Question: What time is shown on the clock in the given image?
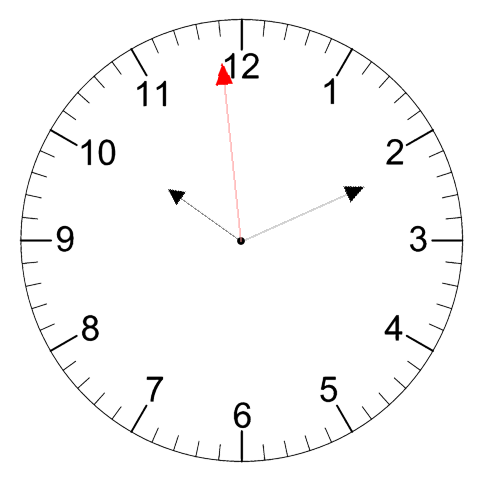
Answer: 10:10:59